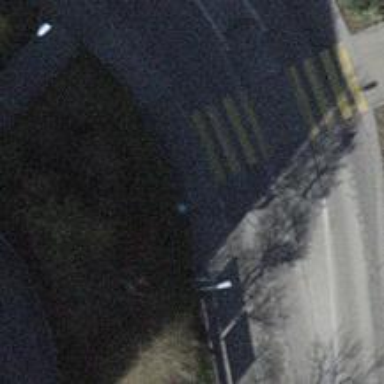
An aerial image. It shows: Kerb serving as barrier.